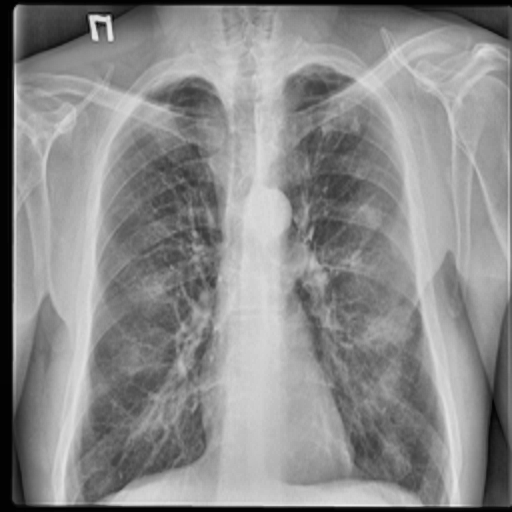
Finding: TUBERCULOSIS